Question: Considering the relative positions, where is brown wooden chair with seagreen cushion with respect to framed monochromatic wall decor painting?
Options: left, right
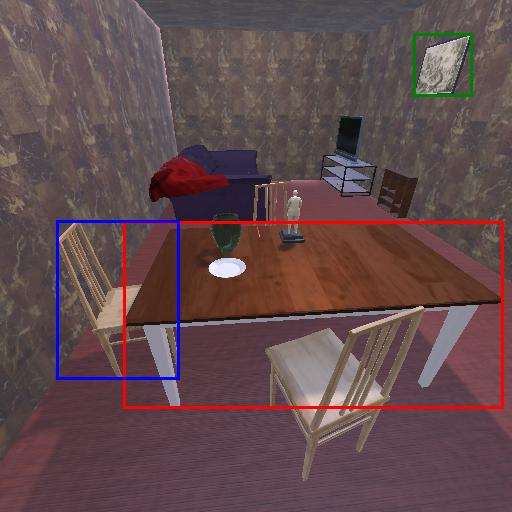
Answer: left